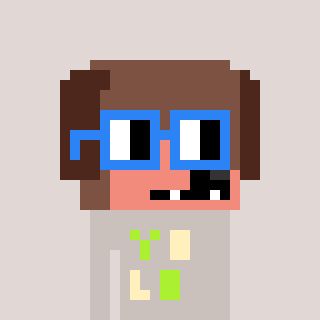
a pixel art character with square blue glasses, a dog-shaped head and a foggrey-colored body on a warm background